Frequency: 85000
Velocity: 0,2635
Power: 4,4
Pulse duration: 0,0000001
Pass count: 1
Magnification: 10
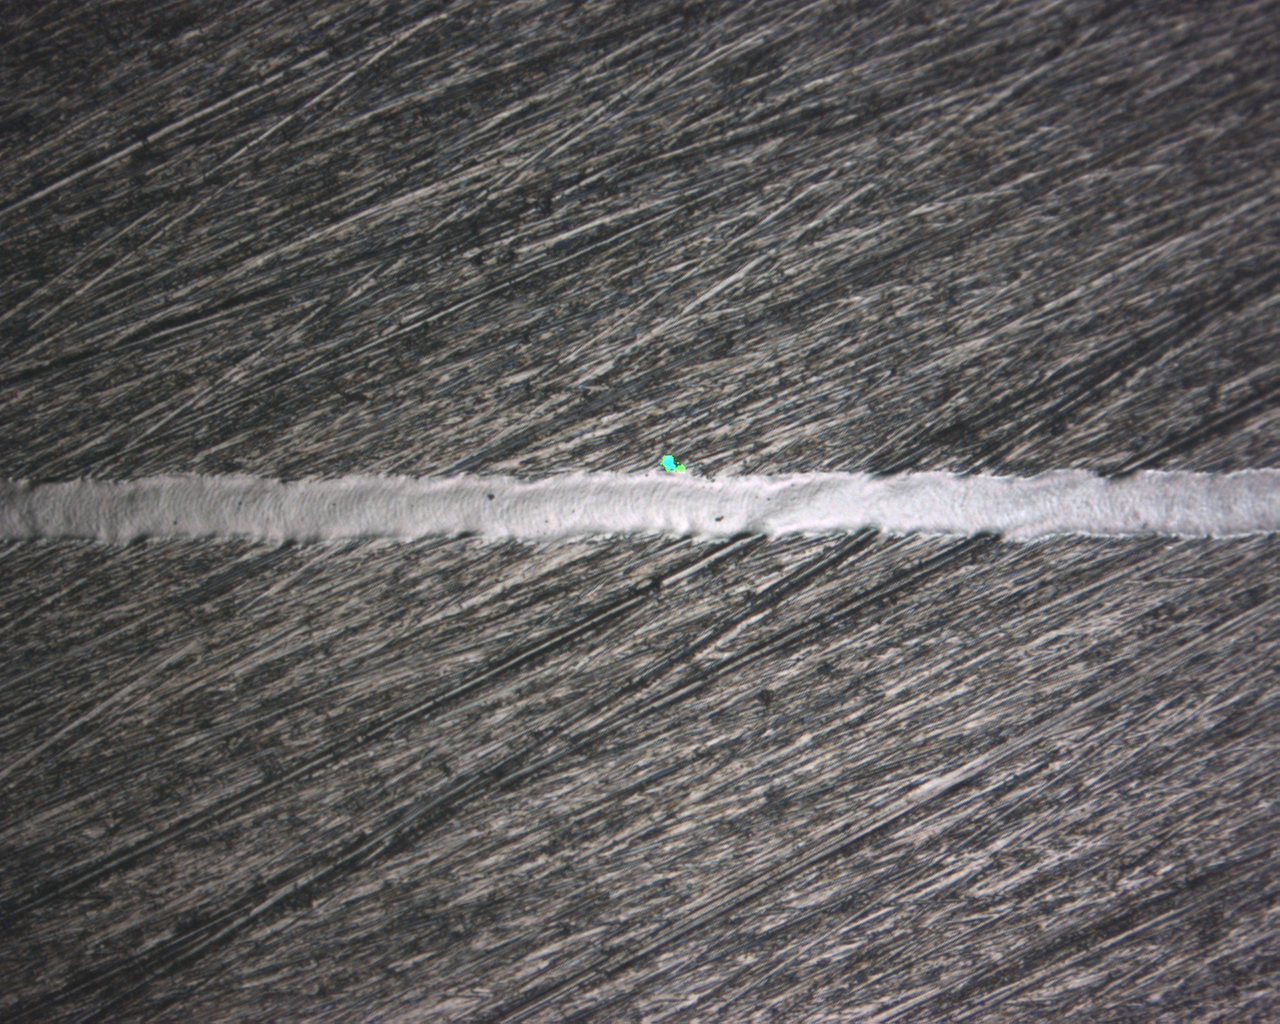
Measured width: 162.649
Other width: 5.681